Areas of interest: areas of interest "Traffic and Vehicle Management"
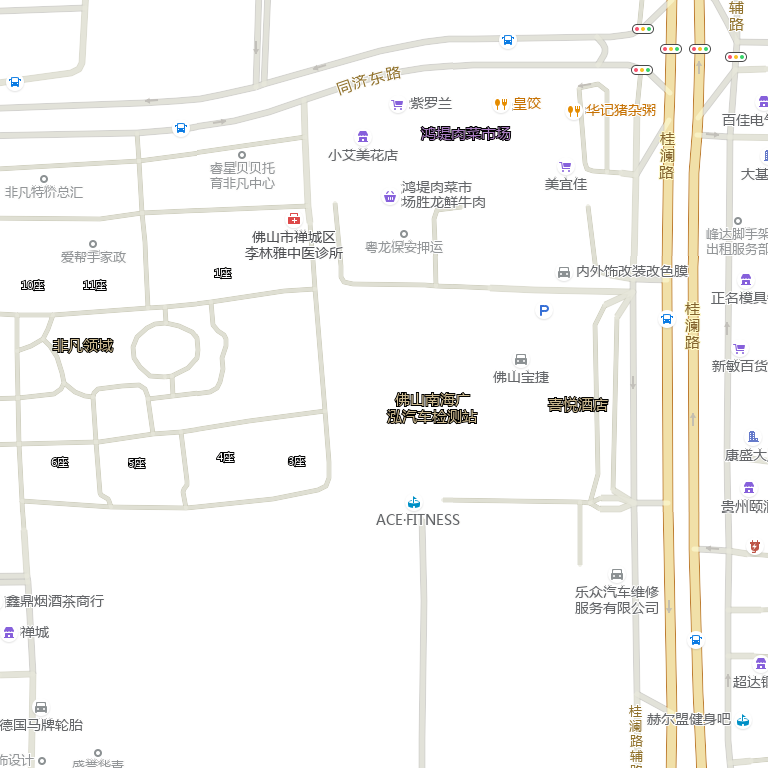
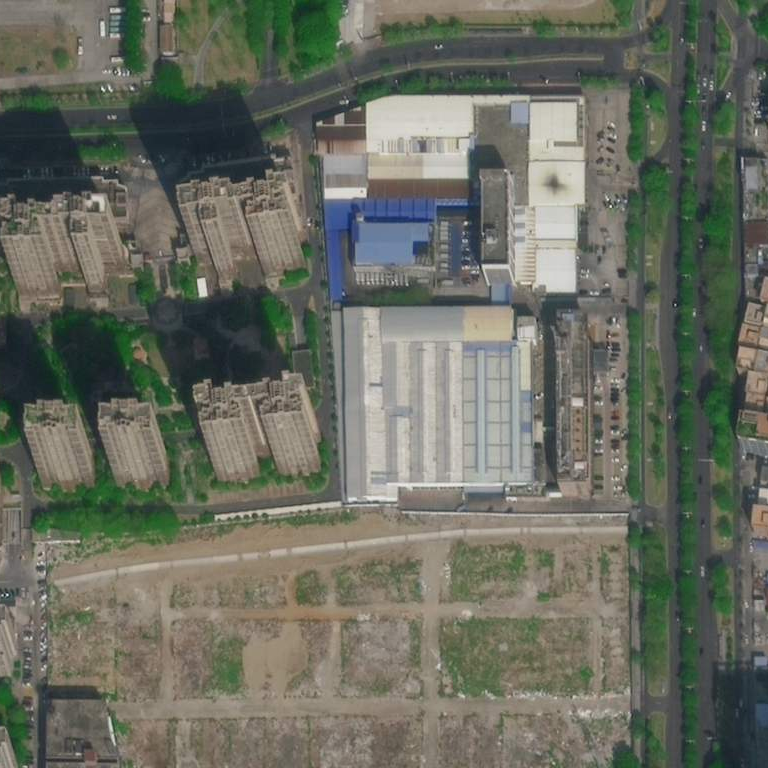